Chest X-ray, PA view. Patient: 36 years old, sex F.
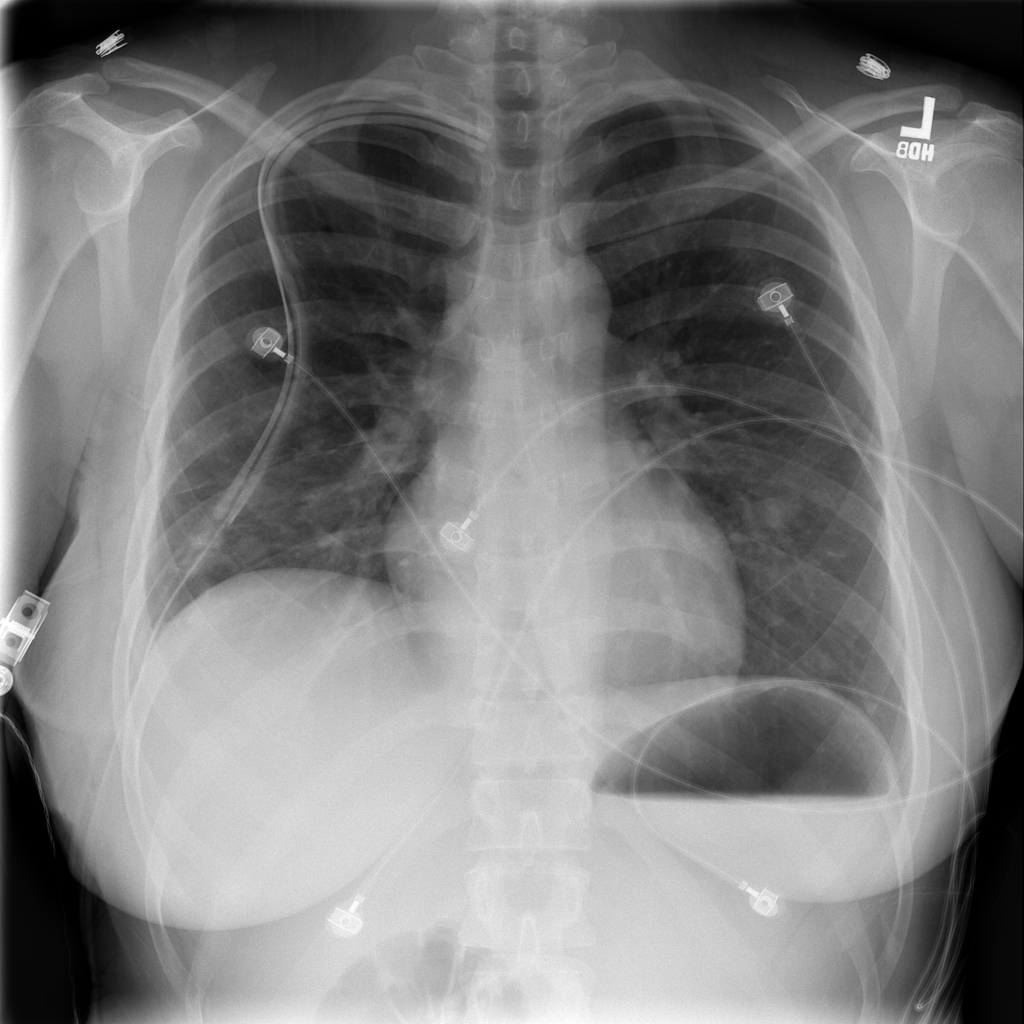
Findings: Atelectasis, Nodule